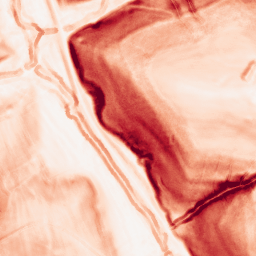
Category: morphological
Decomposition family: morphological_gradient
Decomposition parameters: size: 3
shape: disk
Upsampling method: quadratic
Upsampling parameters: scale: 8
Upsampling scale: 8